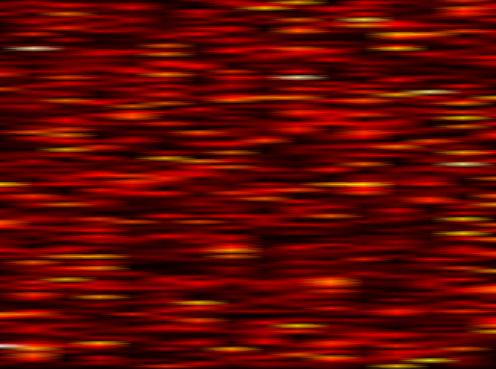
Label: UFMC